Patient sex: M
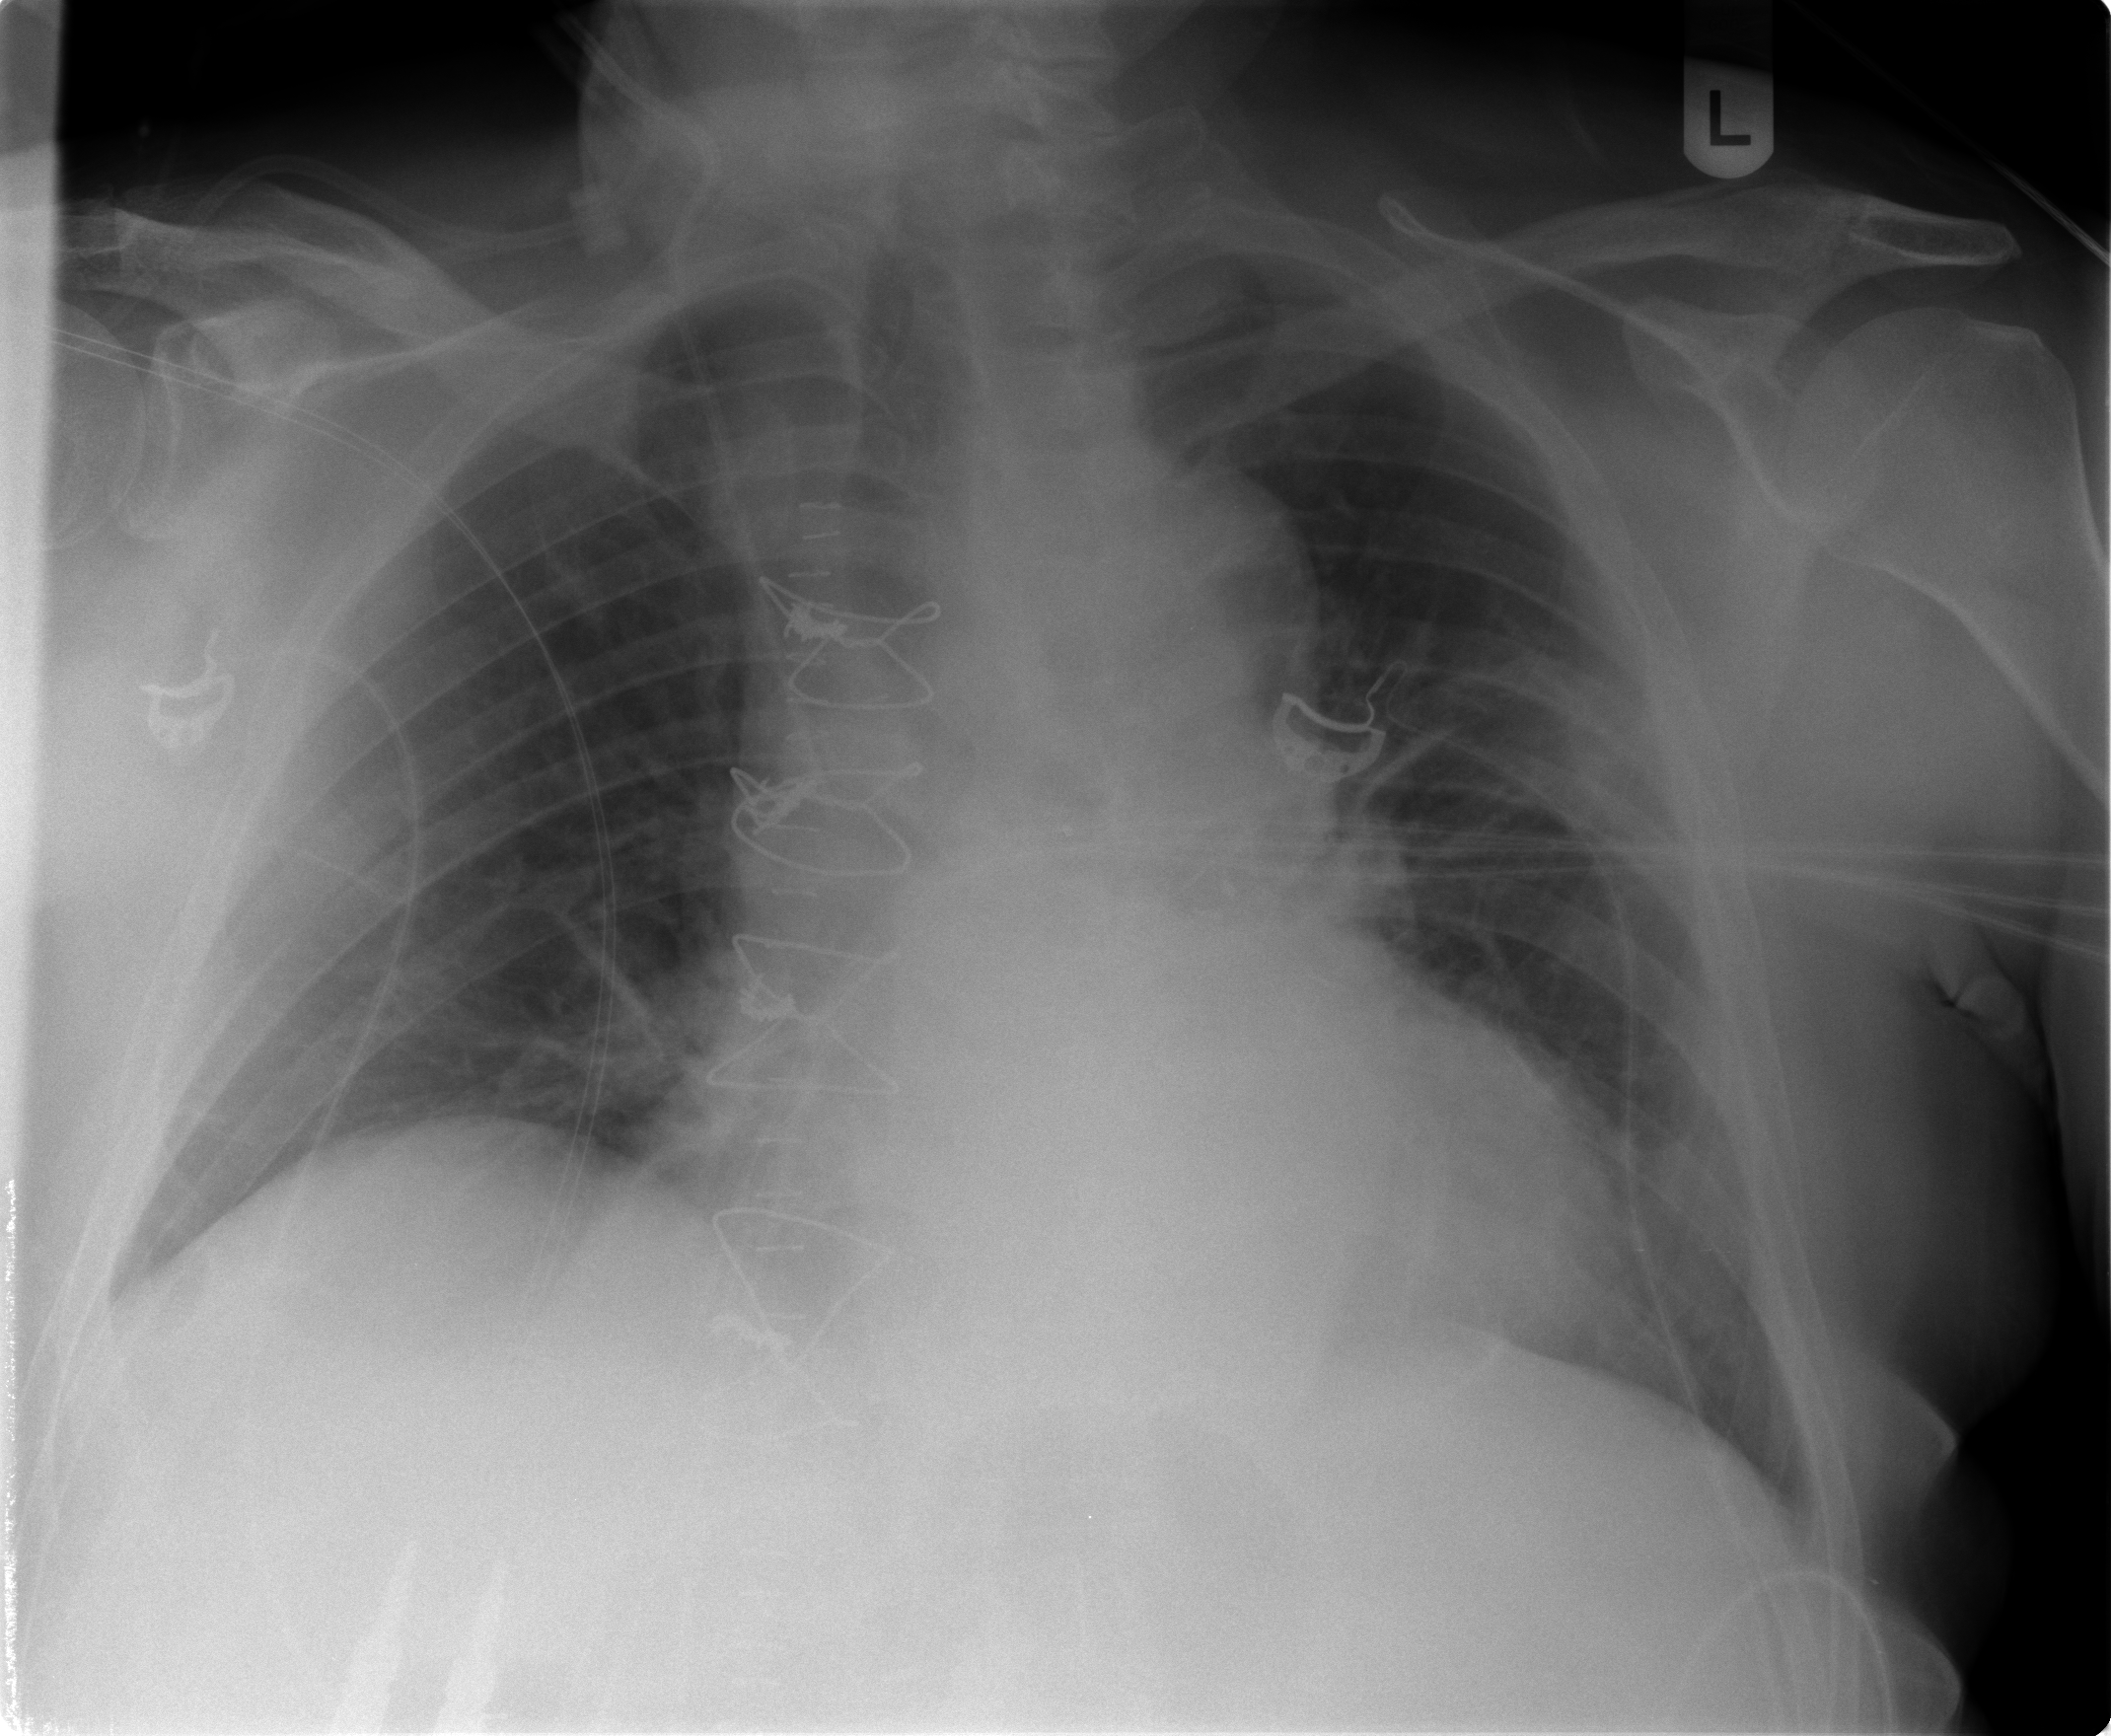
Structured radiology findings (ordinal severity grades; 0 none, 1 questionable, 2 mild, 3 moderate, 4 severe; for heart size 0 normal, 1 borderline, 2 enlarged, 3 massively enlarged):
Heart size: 2
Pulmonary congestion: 2
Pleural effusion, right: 0
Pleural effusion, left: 0
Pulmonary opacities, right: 0
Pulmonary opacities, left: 0
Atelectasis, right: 0
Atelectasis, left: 2